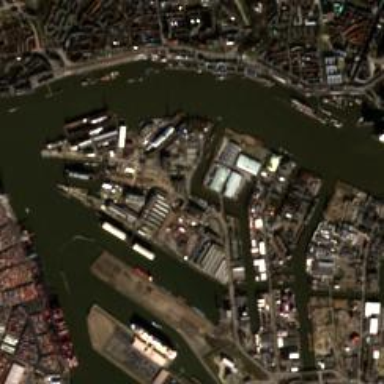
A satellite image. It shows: Man-made quay.